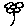
Label: flower